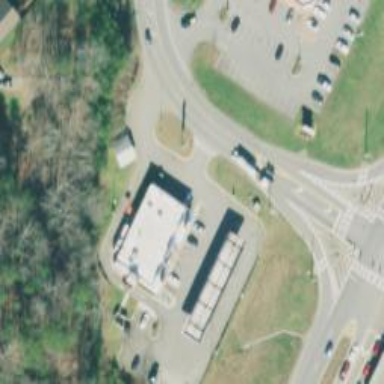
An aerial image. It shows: Convenience shop.